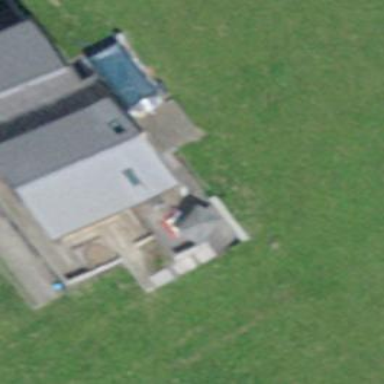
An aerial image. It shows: Detached building.